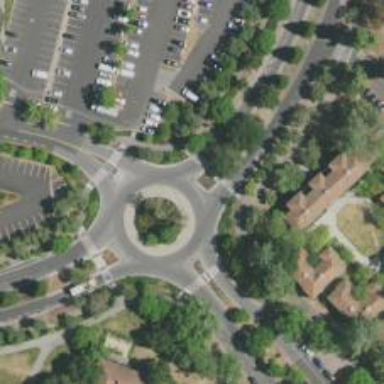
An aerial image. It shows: Tertiary road with asphalt surface leading to roundabout.